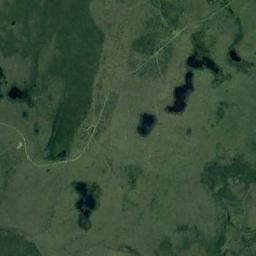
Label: wetland